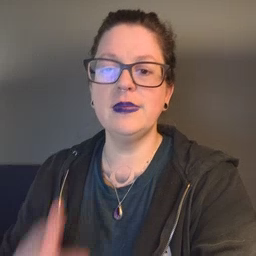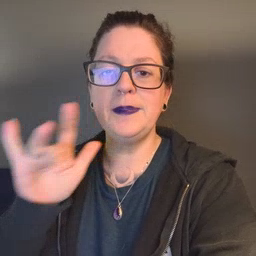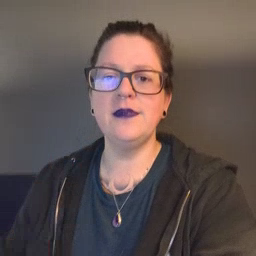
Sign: empty